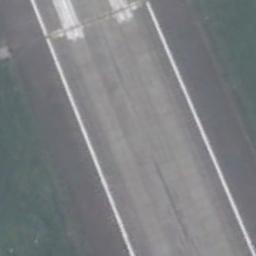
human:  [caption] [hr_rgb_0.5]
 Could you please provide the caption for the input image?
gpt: The grass is on either side of the runway .

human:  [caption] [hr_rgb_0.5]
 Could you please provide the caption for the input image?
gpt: Next to the runway is a green lawn with white line signs on the runway .

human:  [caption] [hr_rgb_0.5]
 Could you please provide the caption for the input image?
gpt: The runway goes through the lawn .

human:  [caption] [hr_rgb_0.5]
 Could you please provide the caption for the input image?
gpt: The runway is on the bare land next to the grass .

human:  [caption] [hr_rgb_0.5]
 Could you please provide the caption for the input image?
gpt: There are green lawns beside the runway .